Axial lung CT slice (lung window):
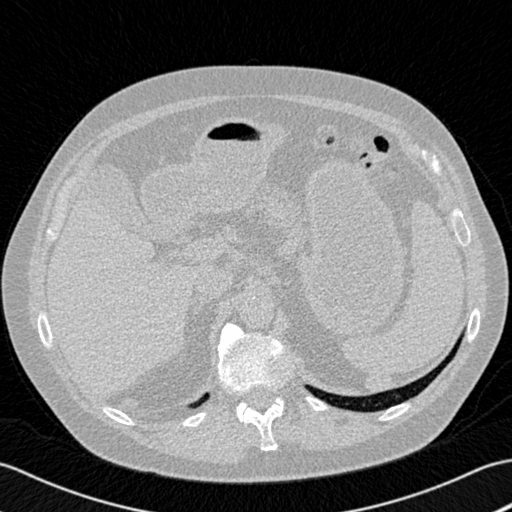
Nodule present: no